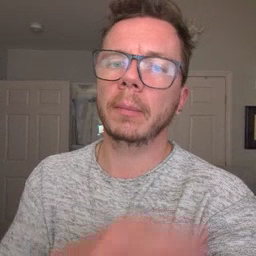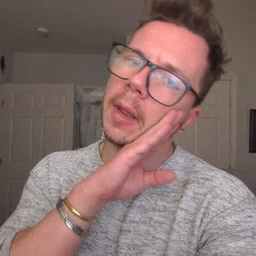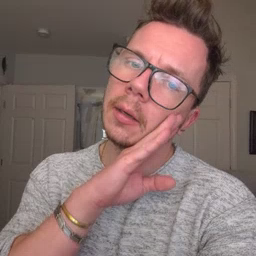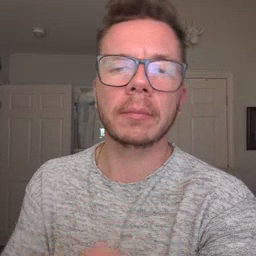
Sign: bed